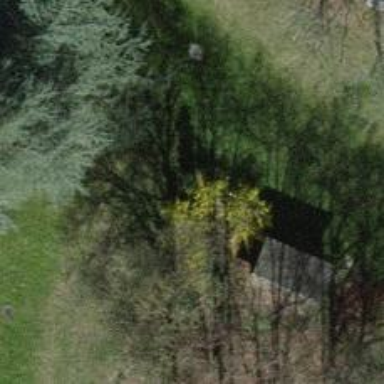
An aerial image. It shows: Single tag "natural: tree."